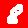
Digit: 8